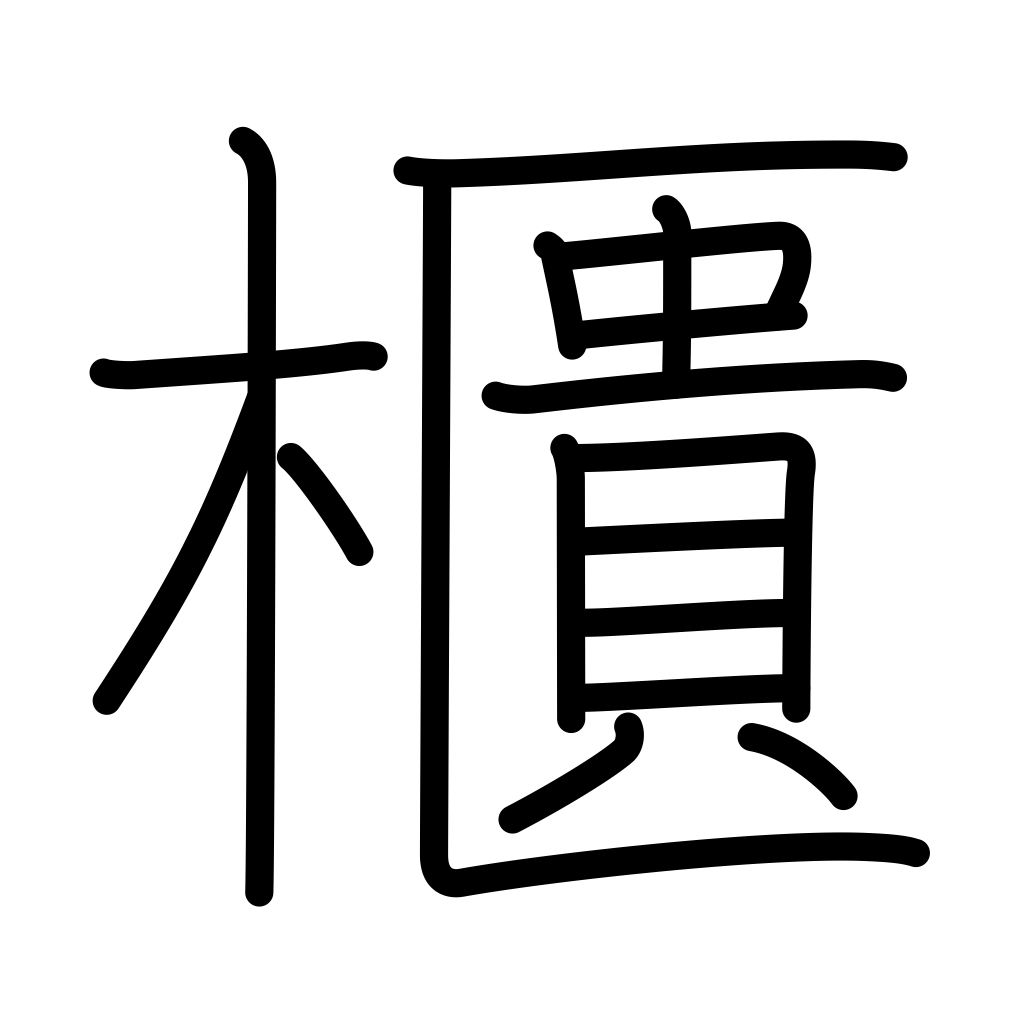
Meaning: chest, coffer, tub